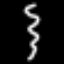
Label: squiggle